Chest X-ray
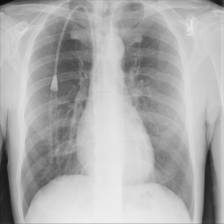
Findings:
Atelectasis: negative
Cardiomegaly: negative
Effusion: negative
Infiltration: negative
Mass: negative
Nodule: negative
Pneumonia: negative
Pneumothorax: negative
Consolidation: negative
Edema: negative
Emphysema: negative
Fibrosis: negative
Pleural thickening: negative
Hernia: negative